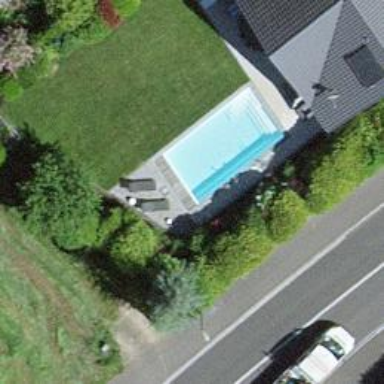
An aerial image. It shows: Swimming pool located in leisure land.